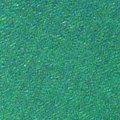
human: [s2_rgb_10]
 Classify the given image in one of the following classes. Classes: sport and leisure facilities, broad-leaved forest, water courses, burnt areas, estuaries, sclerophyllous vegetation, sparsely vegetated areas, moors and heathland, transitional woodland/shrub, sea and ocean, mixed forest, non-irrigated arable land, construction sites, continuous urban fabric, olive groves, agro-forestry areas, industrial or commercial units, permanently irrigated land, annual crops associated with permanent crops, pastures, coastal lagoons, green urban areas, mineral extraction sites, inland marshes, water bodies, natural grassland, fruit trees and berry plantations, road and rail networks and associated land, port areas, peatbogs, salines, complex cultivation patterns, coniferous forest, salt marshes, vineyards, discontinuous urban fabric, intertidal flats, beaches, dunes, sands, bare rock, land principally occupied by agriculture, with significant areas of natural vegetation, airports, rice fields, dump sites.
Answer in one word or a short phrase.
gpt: sea and ocean